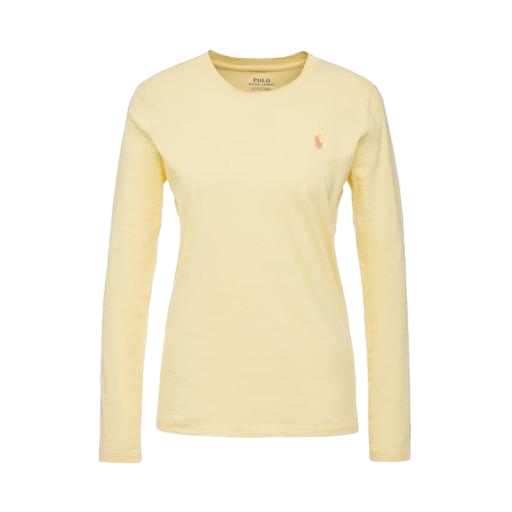
yellow iconic women's long-sleeved t-shirt, yellow long-sleeve t-shirt, yellow skinny-fit stretch polo shirt, white background